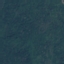
Land use / land cover: Forest